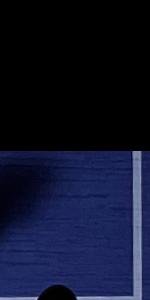
Label: Empty